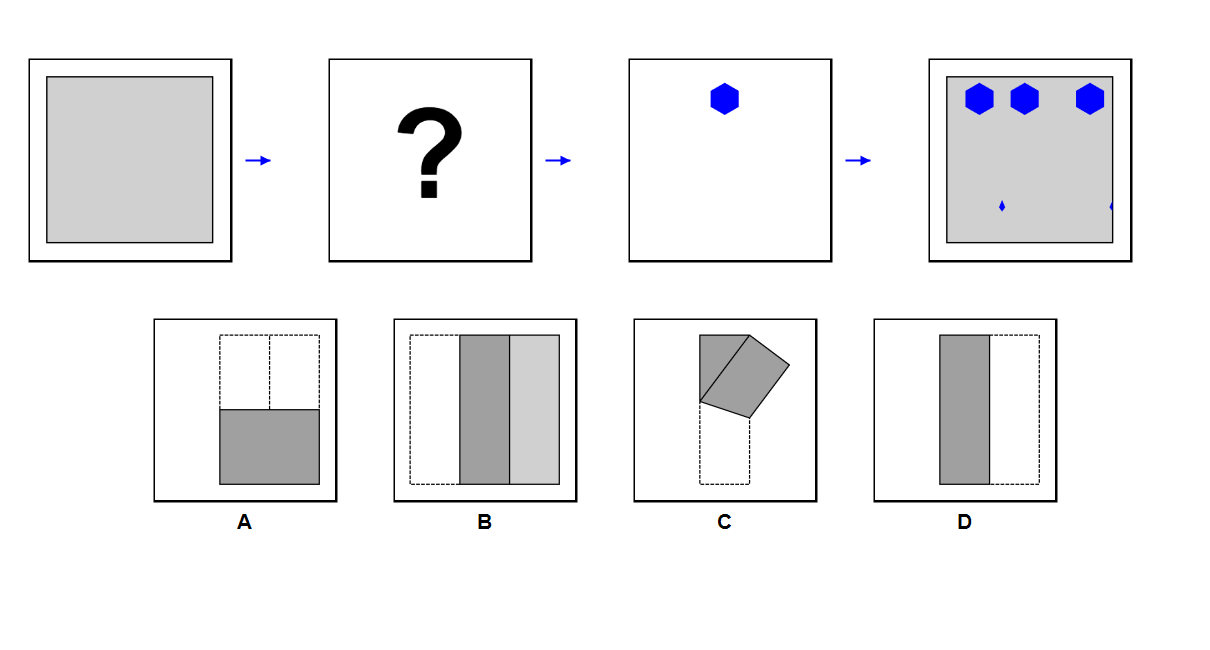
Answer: A